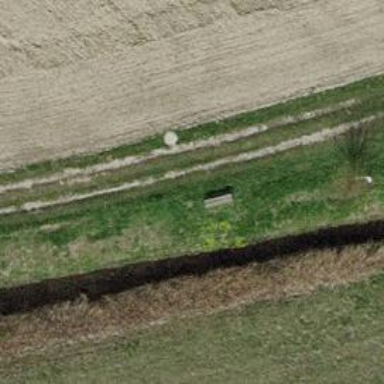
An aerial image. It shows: Bench for seating.